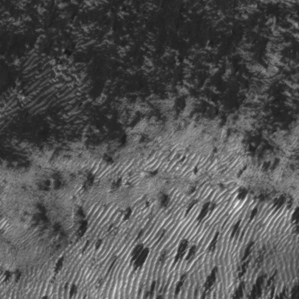
Label: frost